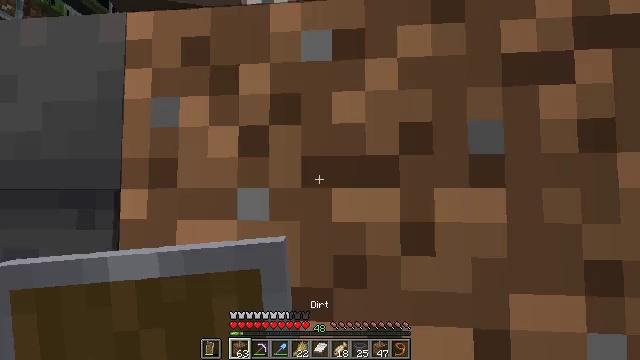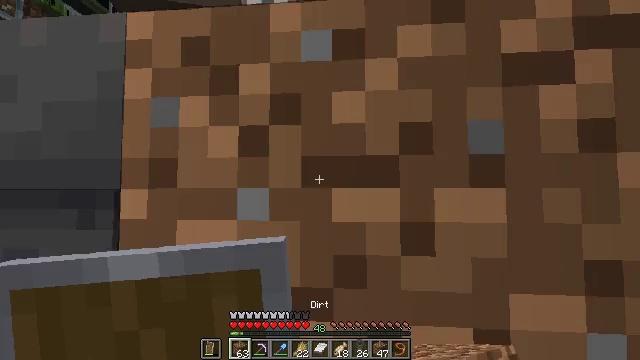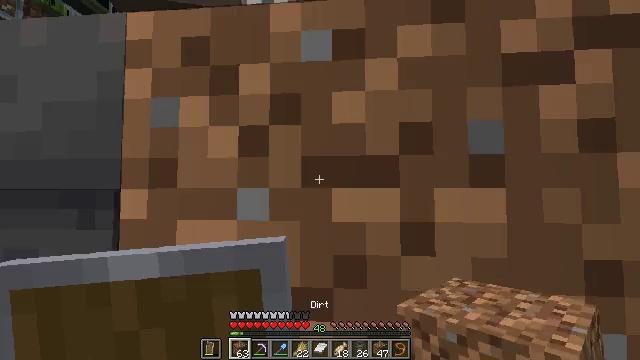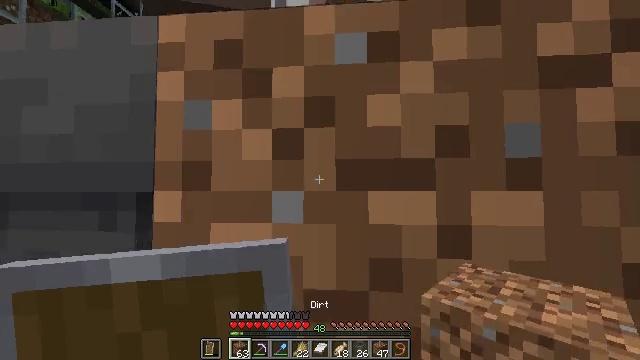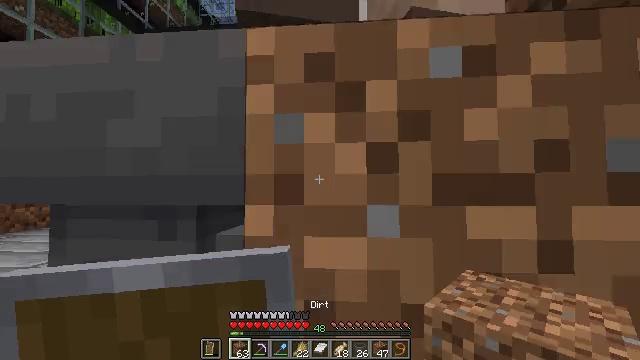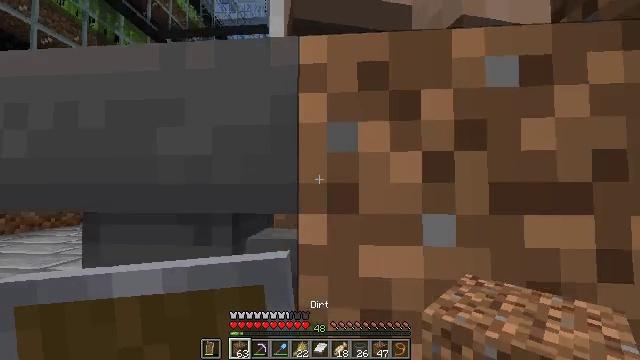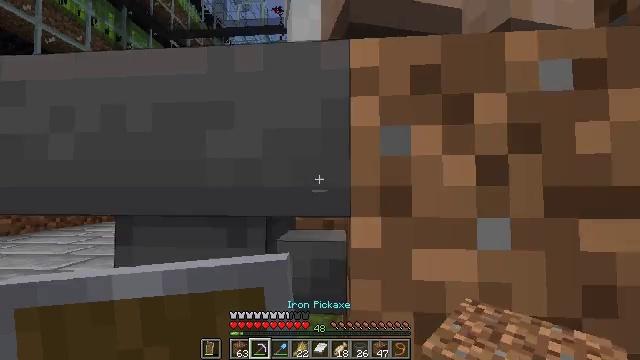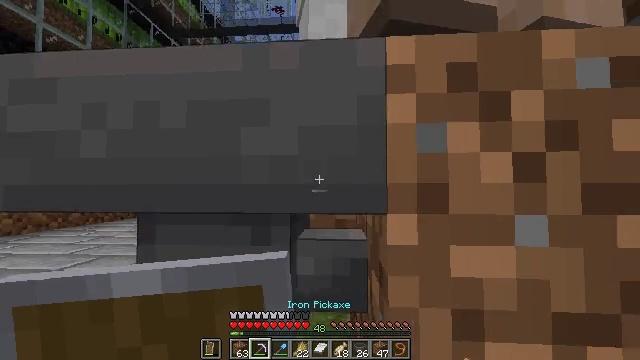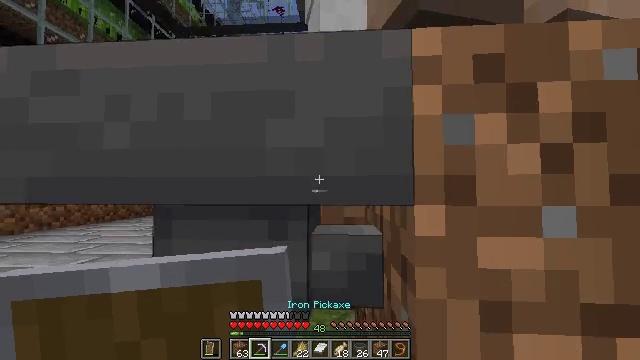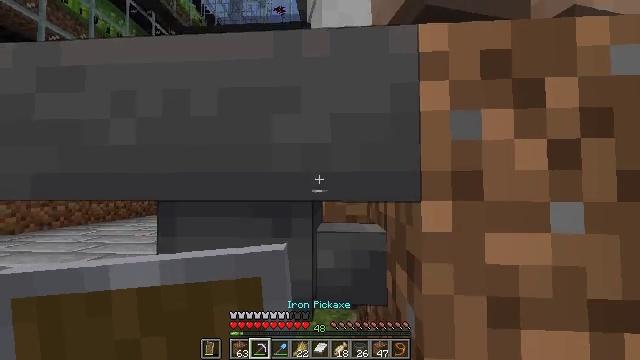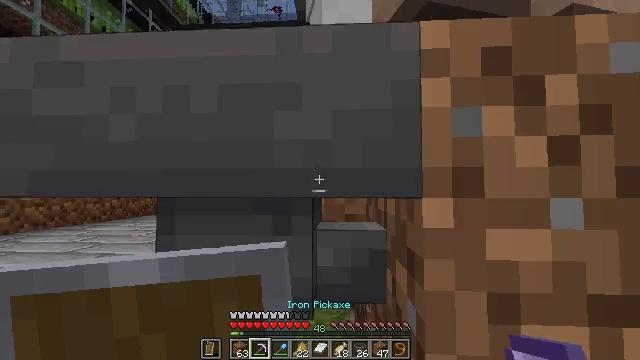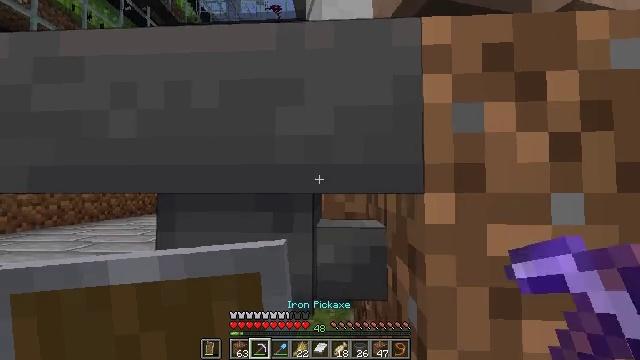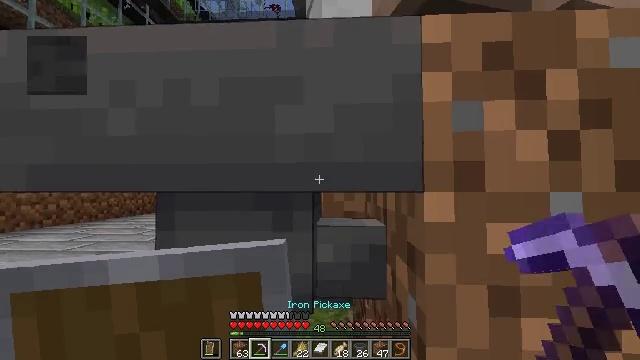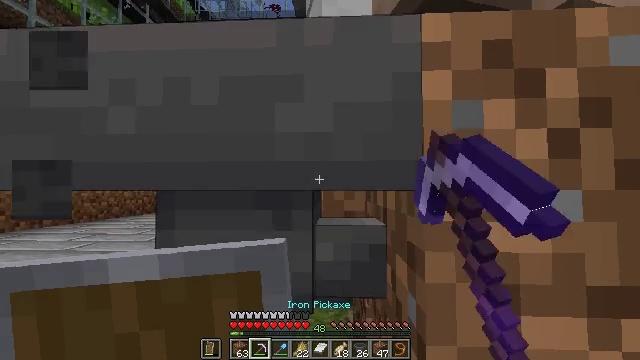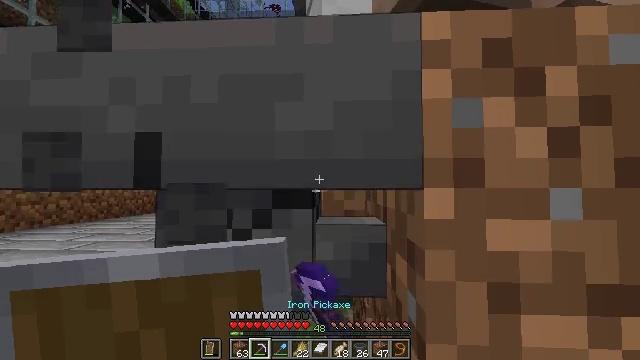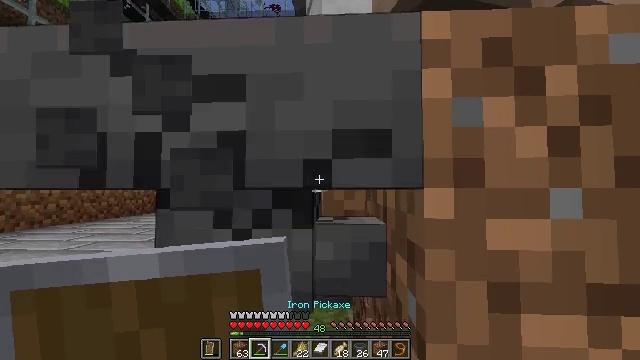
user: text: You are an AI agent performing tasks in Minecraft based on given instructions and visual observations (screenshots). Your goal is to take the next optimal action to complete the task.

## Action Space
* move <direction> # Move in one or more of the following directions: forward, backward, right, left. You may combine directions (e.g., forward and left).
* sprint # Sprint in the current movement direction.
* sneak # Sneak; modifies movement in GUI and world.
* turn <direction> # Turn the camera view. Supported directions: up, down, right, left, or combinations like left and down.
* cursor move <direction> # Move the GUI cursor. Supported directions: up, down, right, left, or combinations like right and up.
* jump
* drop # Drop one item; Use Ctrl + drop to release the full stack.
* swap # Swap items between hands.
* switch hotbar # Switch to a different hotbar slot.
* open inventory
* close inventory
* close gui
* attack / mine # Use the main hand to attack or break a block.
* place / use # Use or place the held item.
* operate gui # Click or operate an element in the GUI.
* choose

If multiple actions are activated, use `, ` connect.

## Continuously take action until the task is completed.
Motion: motion action
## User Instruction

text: Harvest the hopper from its place.
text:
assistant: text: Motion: no_op
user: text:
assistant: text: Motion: no_op
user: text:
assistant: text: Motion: move left
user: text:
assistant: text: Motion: move left
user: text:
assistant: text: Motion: move left
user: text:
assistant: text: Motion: no_op
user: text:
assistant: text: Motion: no_op
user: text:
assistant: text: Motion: no_op
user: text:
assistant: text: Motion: no_op
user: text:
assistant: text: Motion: no_op
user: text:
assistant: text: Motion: no_op
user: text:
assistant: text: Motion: attack / mine
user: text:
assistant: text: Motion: attack / mine
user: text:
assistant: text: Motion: attack / mine
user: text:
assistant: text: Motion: attack / mine
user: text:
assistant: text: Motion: attack / mine
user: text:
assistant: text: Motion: attack / mine
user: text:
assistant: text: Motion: attack / mine
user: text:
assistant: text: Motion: no_op
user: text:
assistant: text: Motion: no_op
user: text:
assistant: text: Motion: no_op